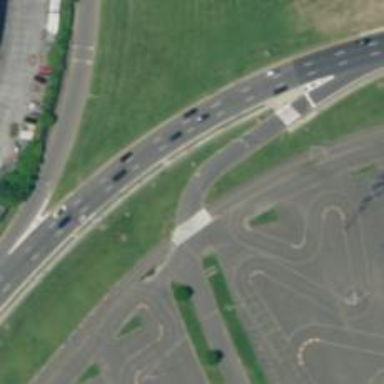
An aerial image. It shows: Asphalt road with primary link designation.